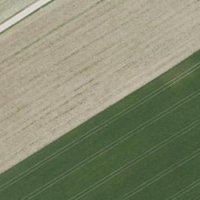
EUNIS habitat code: 52
Species observed at this site:
Fagopyrum esculentum